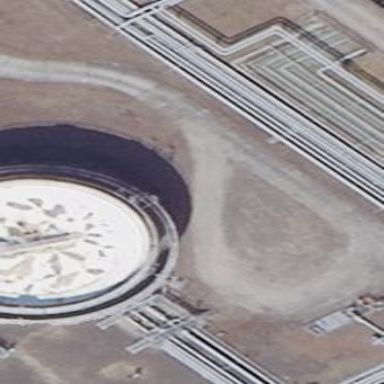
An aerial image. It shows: Storage tank which is man-made and housed in building.